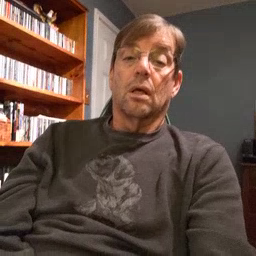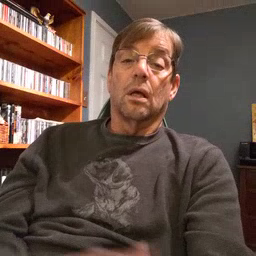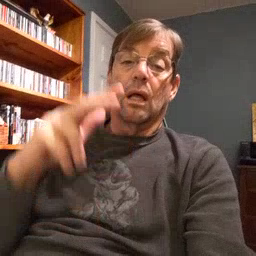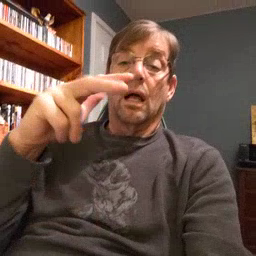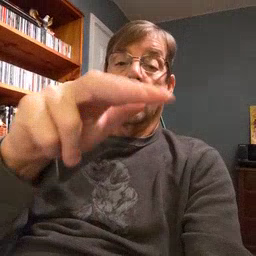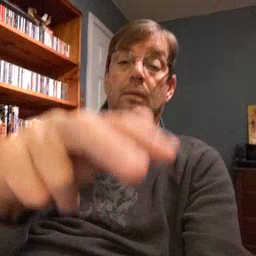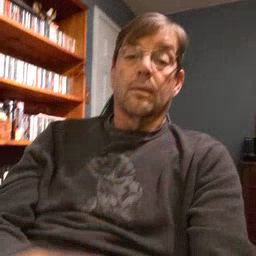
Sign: helicopter